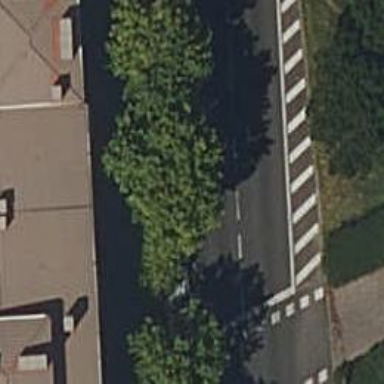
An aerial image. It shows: Bus stop with platform for public transport.